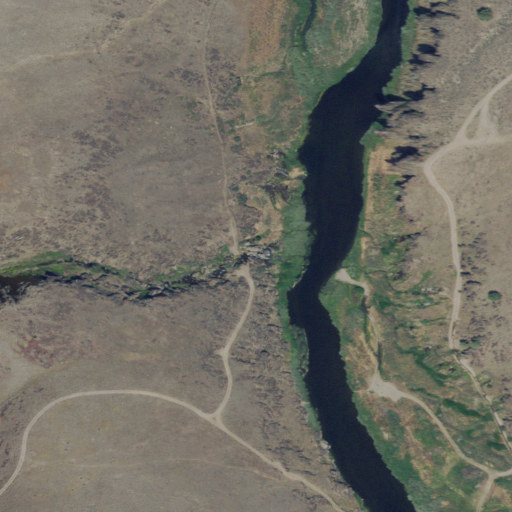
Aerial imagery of valley in Oregon named Warm Springs Canyon containing shrub, evergreen forest, grassland, woody wetlands, and open water